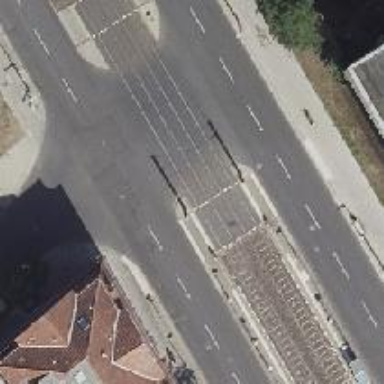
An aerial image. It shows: Uncontrolled tram railway crossing.